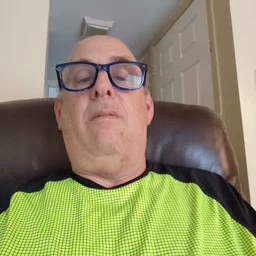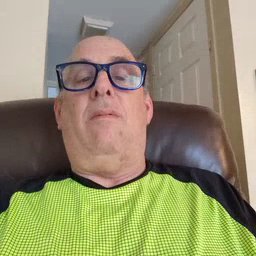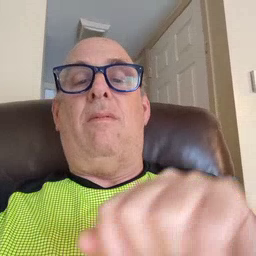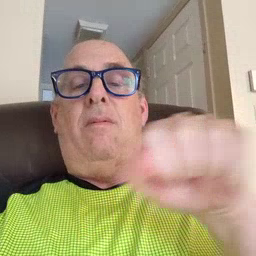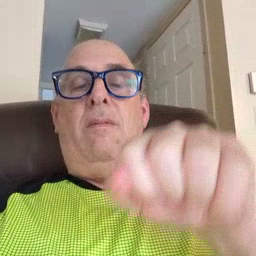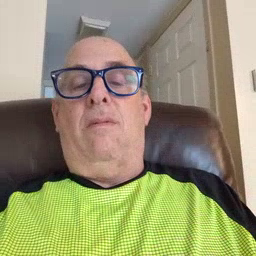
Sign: shoe